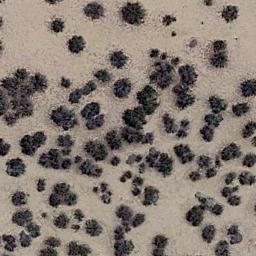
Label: chaparral